Field crop: maize
Growth stage: 2
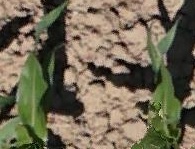
Species: maize